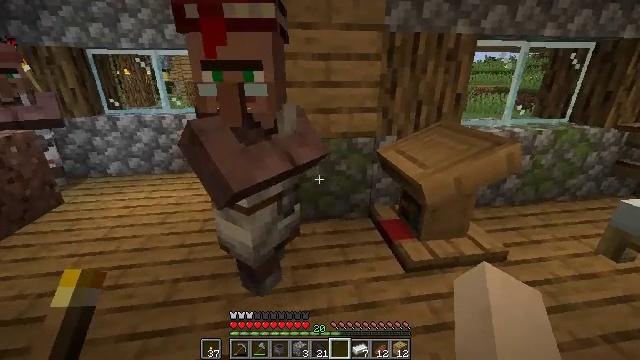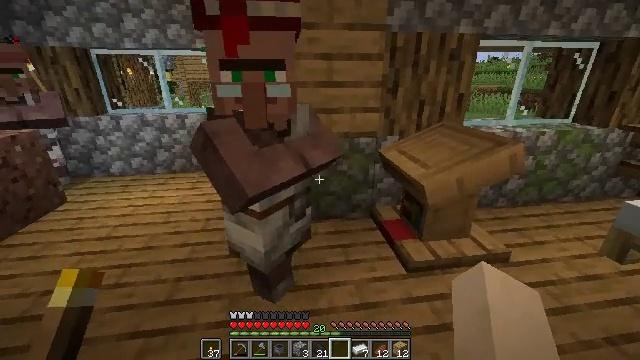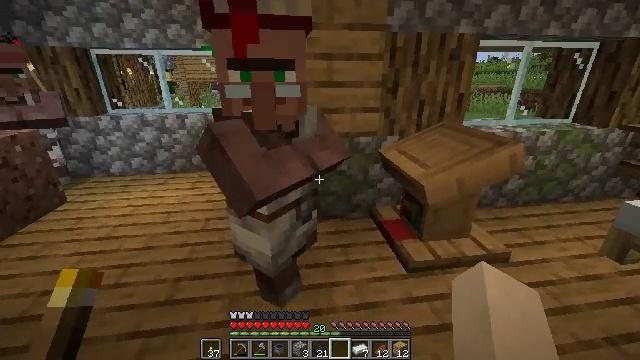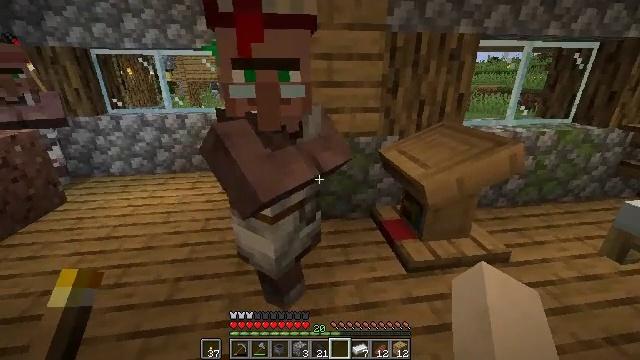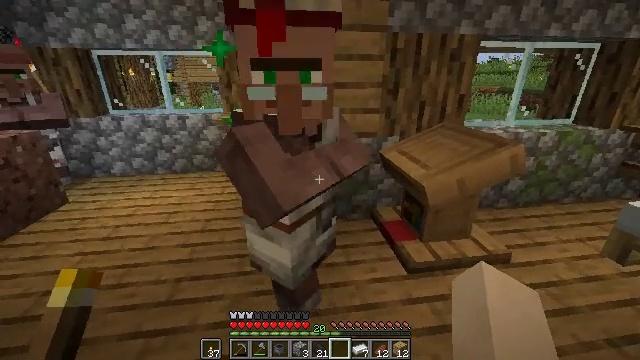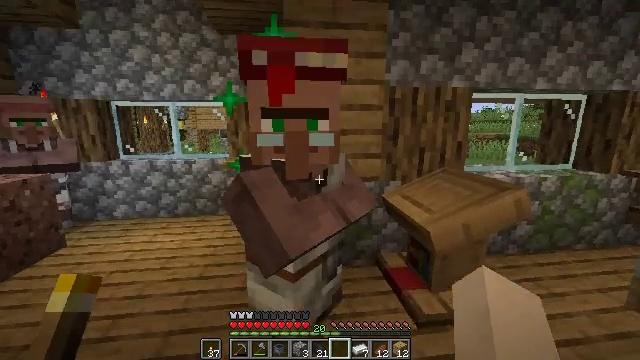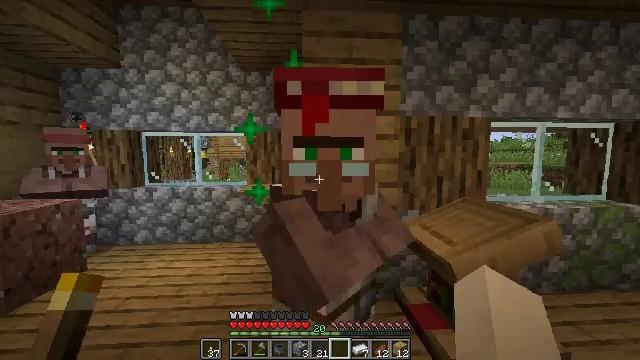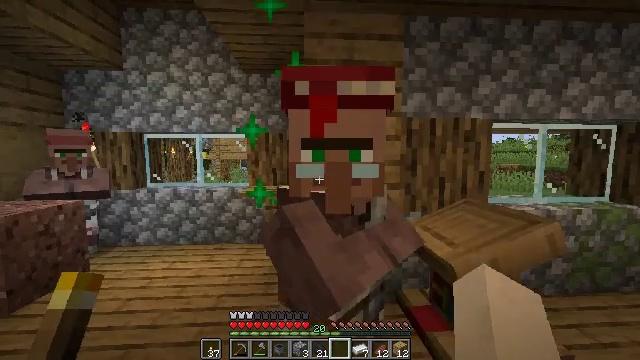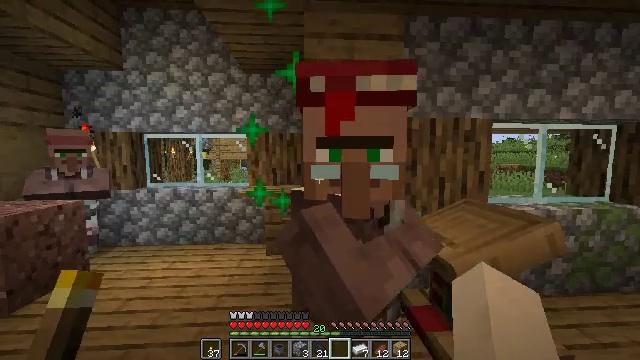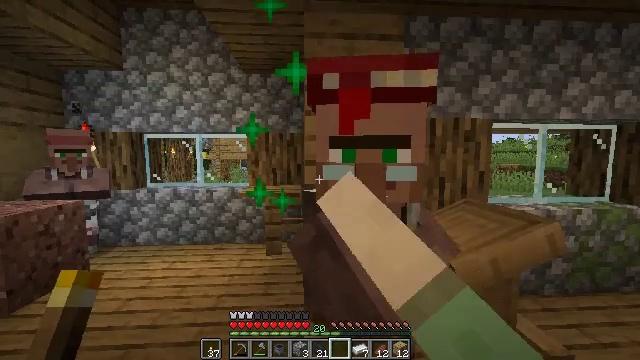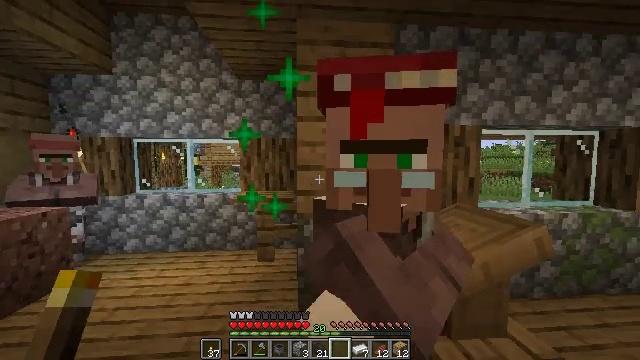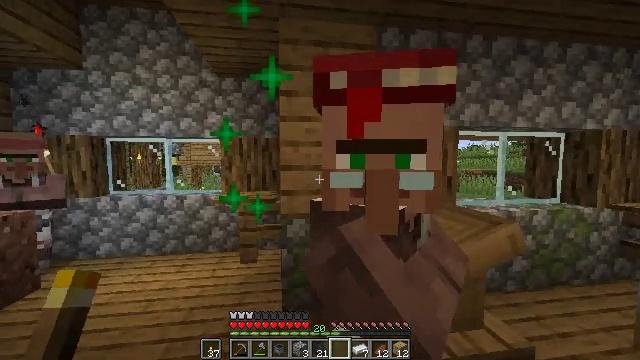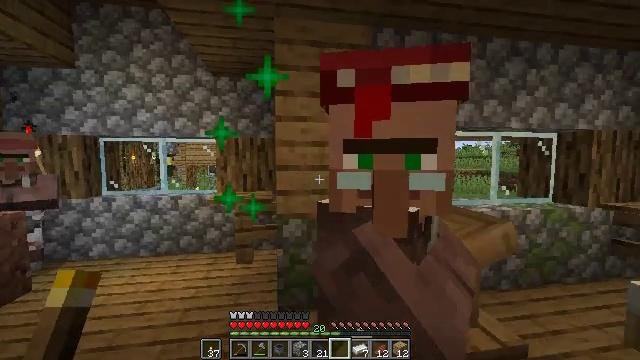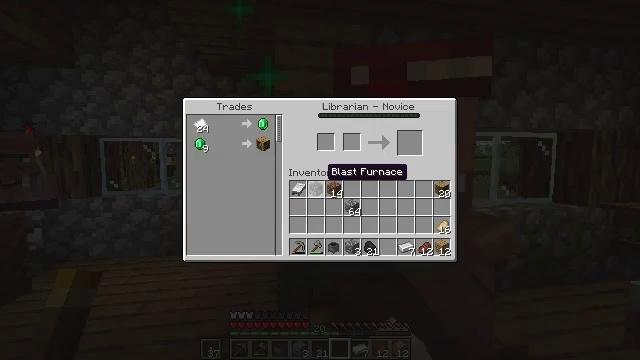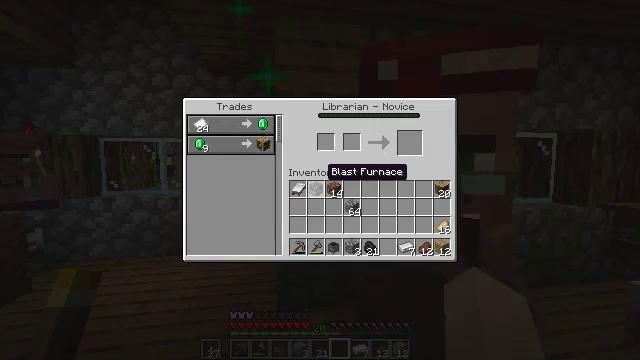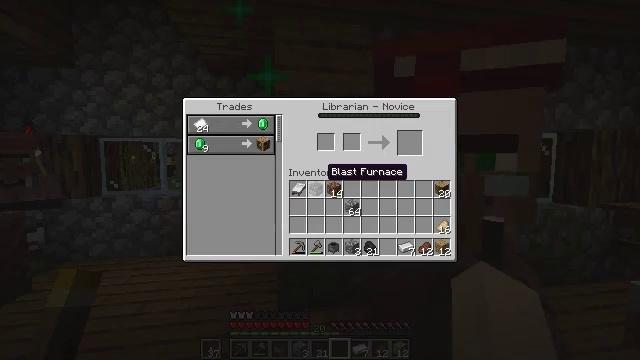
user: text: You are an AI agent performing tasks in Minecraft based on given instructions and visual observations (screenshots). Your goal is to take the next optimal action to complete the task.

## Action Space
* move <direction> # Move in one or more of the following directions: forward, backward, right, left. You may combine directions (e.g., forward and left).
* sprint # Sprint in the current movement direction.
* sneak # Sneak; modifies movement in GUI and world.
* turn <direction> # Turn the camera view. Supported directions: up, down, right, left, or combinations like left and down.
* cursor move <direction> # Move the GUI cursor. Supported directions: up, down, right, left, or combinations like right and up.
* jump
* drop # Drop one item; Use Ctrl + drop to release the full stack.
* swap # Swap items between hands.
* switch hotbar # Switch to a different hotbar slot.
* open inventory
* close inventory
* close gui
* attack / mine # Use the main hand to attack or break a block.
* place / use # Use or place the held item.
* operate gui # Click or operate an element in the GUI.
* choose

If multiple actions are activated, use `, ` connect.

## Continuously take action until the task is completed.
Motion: motion action
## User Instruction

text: Break the lectern to relocate it.
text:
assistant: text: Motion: no_op
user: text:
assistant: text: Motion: no_op
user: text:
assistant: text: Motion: no_op
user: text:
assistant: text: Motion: no_op
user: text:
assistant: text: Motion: turn up
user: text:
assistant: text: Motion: turn left and up
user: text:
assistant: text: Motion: no_op
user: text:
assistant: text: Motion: use / place
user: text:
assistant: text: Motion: use / place
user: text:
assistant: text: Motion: turn right and up, use / place
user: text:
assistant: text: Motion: turn right
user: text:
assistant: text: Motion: no_op
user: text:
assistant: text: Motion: open gui
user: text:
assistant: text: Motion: no_op
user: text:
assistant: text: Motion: no_op
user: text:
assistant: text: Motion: no_op
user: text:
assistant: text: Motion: cursor move left
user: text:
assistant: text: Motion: cursor move left and up
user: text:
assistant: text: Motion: cursor move left and up
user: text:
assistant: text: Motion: no_op
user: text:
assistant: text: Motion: cursor move up
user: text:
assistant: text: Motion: no_op
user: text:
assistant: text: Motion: no_op
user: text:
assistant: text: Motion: no_op
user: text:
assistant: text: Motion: no_op
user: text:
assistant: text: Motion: no_op
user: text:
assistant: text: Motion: no_op
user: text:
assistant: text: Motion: close gui
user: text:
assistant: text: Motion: no_op
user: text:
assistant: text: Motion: turn right and down